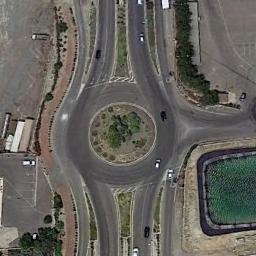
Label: roundabout